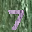
Label: 7